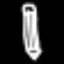
Label: pencil